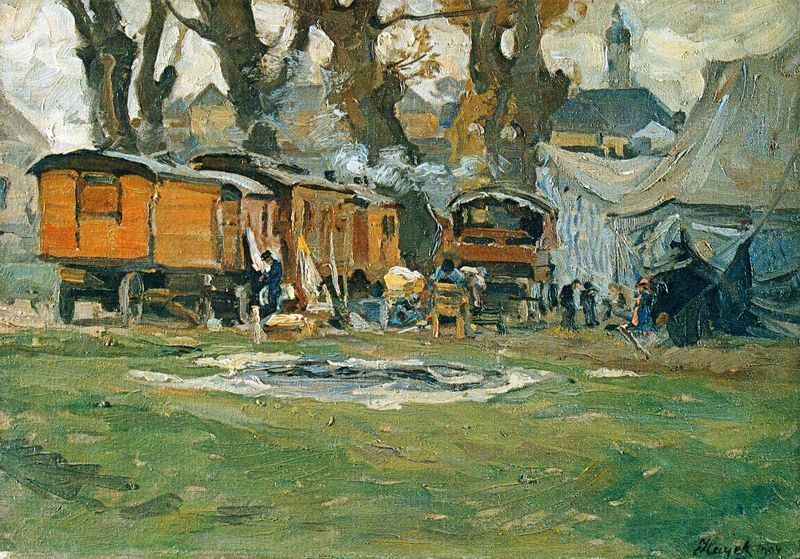
Titel: Das Zirkuslager
Künstler: Hans von Hayek
Standort: München
Institution: Städtische Galerie im Lenbachhaus
Schlagwörter: baum, blau, gemälde, himmel, mann, weiß, wolken, baumstämme, bäume, frauen, grün, impressionismus, kirchturm, landschaft, menschen, stadt, teich, wäsche, braun, holz, männer, rücken, stuhl, ölbild, tiere, wiese, malerei, bild, signatur, öl, häuser, natur, kirche, pastos, rauch, tücher, theater, turm, ort, zug, dorf, dächer, herbst, rast, kutsche, kutschen, van gogh, wagen, stämme, monet, rauchen, manet, streifen, grass, menschenleer, ortschaft, waschen, zigeuner, türme, acryl, zirkus, kühl, wagons, planwagen, karneval, asche, zelt, zelte, waagen, lager, feuerstelle, leiterwagen, dorfplatz, artisten, zirkuszelt, roma, reisen, bauwagen, schausteller, wohnwagen, zirkuswagen, holzwagen, karovane, kirchturmä, plane, sinti, wanderzirkus, zirkuswaagen, bäme, freiluft, nomaden, kurche, aufbauen, open air, lagerplatz, zigeunerwagen, spielleute, 1904, menschen#, playek, wagenburg, einpacken, wäshce, fahrendes volk, planwagne